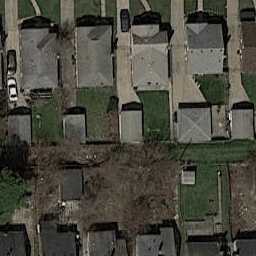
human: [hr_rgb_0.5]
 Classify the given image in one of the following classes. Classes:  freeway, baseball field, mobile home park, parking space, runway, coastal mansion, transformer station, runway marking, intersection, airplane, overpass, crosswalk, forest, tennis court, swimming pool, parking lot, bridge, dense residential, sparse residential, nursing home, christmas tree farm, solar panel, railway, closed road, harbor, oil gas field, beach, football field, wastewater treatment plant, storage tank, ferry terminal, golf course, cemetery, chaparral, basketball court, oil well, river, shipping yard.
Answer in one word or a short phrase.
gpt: dense residential